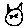
Label: cat